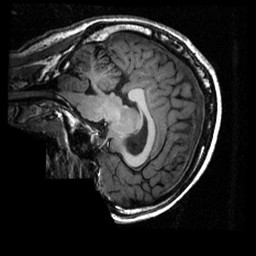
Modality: T1w
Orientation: sagittal
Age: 19
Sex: female